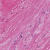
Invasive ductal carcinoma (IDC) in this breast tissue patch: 0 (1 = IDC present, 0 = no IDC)